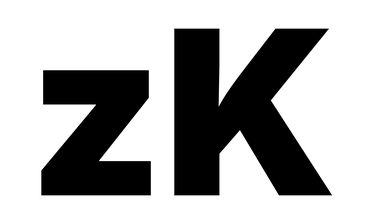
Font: Inter_Black